Как показано на рисунке, в вертикальном теплоизолированном цилиндре высотой $H$ и площадью внутреннего сечения $S$ находится теплоизолирующий поршень $A$ массой $m$, разделяющий цилиндр на верхнюю и нижнюю части. Поршень может двигать вверх-вниз без трения о стенки цилиндра. Две лёгкие пружины с коэффициентами жёсткости $k_1$ и $k_2$ ($k_1\neq k_2$) соединяют последовательно верхнюю часть цилиндра с $A$. Сверху над $A$ вакуум, а под ним — некоторое количество идеального газа. Изначально система находилась в равновесии, высота $A$ (т.е. расстояние между нижней частью цилиндра и нижней частью поршня) и суммарное сжатие двух пружин равны $h_1=\frac{H}{4}$. Теперь электрический нагреватель $R$ включают в сеть, и $A$ начинает подниматься. Когда система достигает равновесия, высота поршня становится равной $h_2=\frac{3}{4}H$. Молярная теплоёмкость газа при постоянном объёме равна $\frac{3}{2}R$, где $R$ – универсальная газовая постоянная. Пружины в процессе задачи подчиняются закону Гука.
Найдите тепло $\Delta Q$, которое было подведено к газу в описанном процессе.
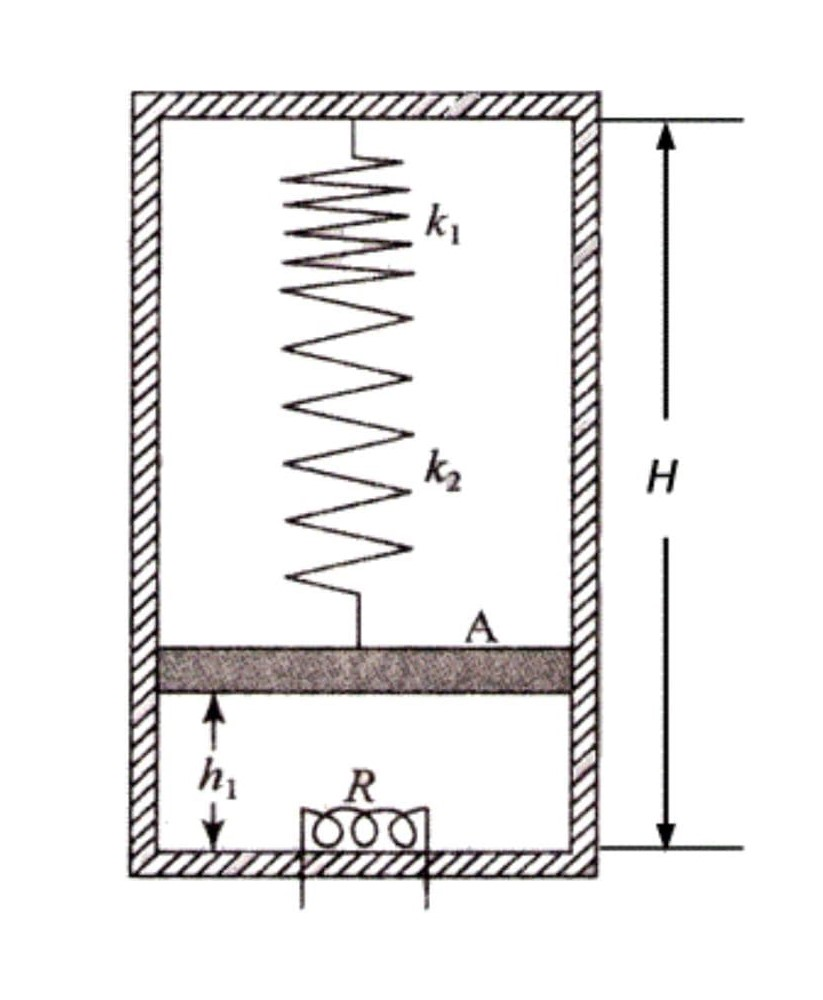
Ответ: \[\Delta Q=\frac{k_1k_2}{k_1+k_2}H^2+\frac{5}{4}mgH.\]
Темы:
T, Термодинамика, Китайские, Первое начало термодинамики